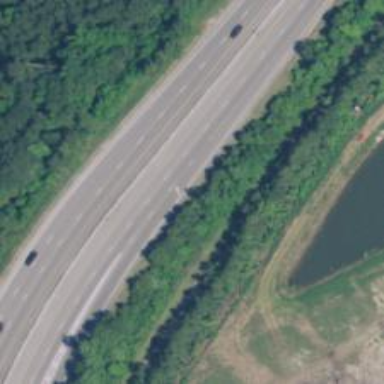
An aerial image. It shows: This image shows trunk highway that functions as expressway.